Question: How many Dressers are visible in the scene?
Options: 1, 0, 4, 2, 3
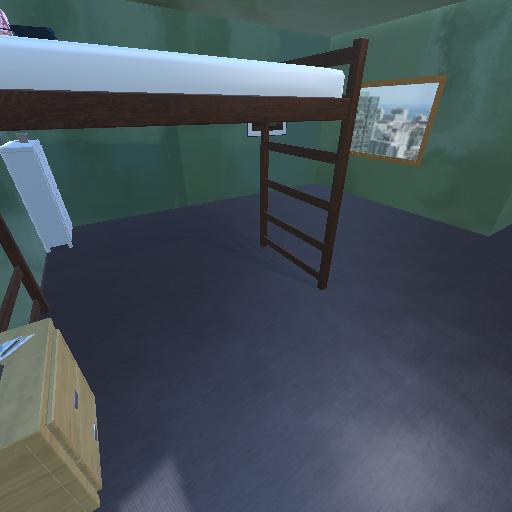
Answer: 1